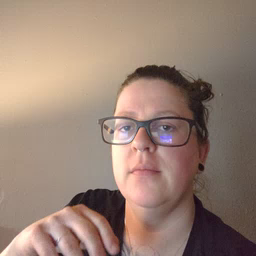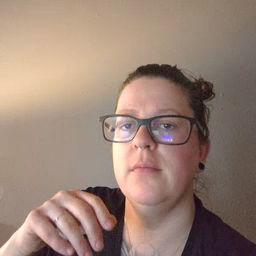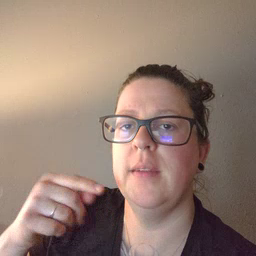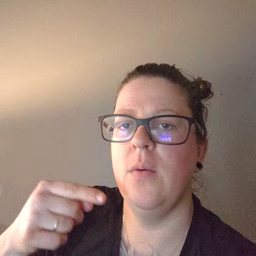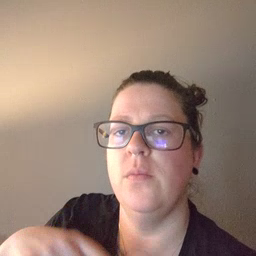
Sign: owie